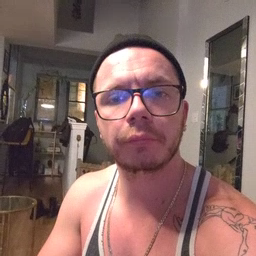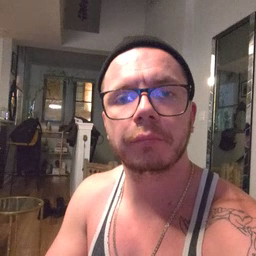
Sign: mad